Question: I dont know how to explain it .. so I decided to give image which will clear scenario.
I want to update label in my Usercontrol to get update from other thread which is started from main application. I learn dependency object help this singleton pattern lot but confused how to get it done spent almost one week :(.
Some time STA thread issue comes some time calling from other thread error occur.

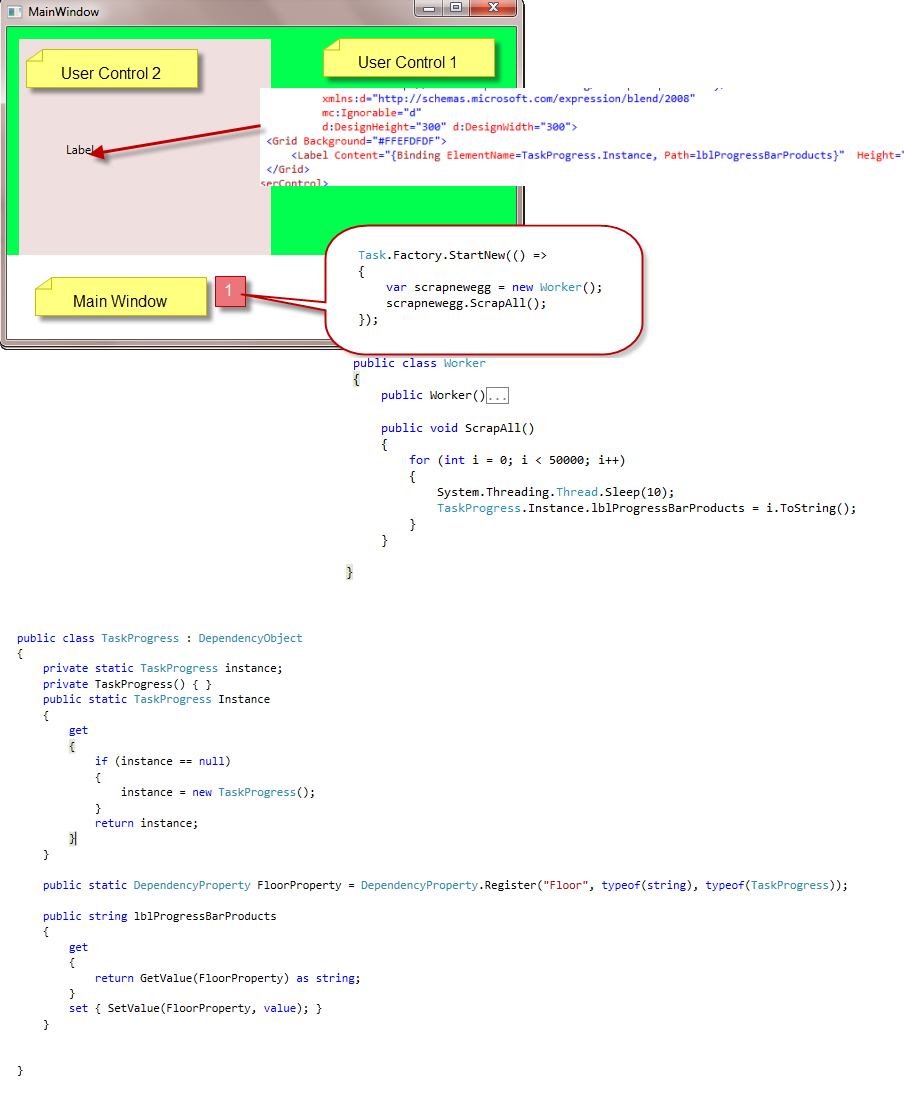
Answer: Instead of making a static class 'TaskProgress' to inherit from 'DependencyObject' you should implement 'INotiifyPropertyChanged' in it and raise 'PropertyChanged' event from the setter of the property 'Instance'.
This will do the trick because of two reasons...
1. DependencyObject is thread agnostic and hence access to it via some other thread will surely result in error.
2. INotifyPropertyChanged.PropertyChanged event is internally delegated to UI dispatcher by Binding framework of WPF. So a simple myTaskProgress.Instance = value will update the UI automatically no matter which thread it was done from.
Note that 'INotifyPropertyChanged' being an interface, it cannot be implemented on static class and cannot have static event or static property. You will hav to have some instance of 'TaskProgress' (like 'myTaskProgress' above) bound to the 'Label'.
Let me know if this helps.